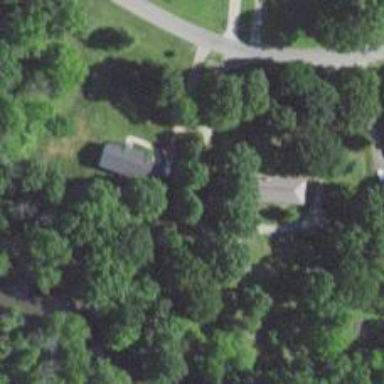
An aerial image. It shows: Driveway leading to service road.